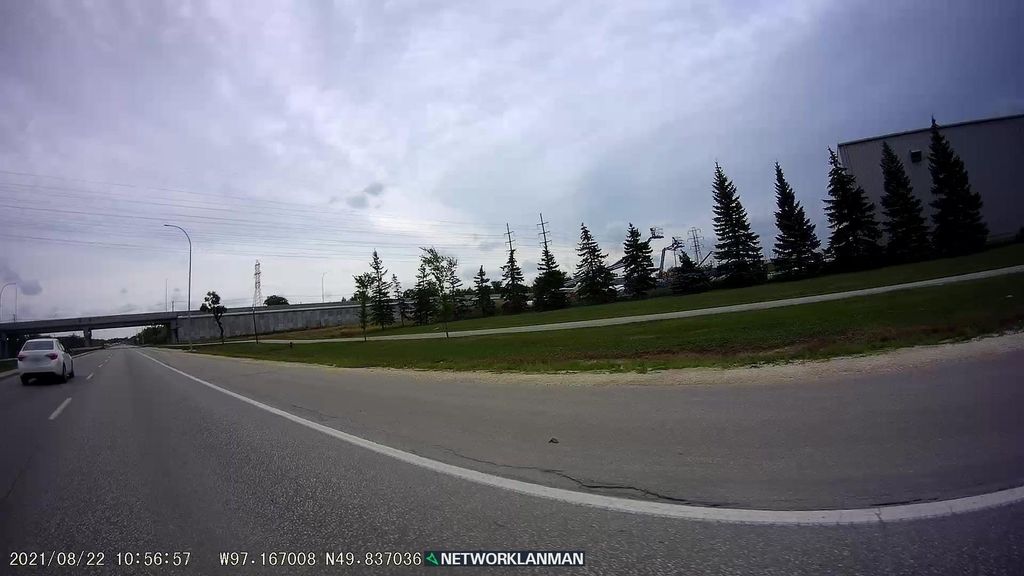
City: winnipeg